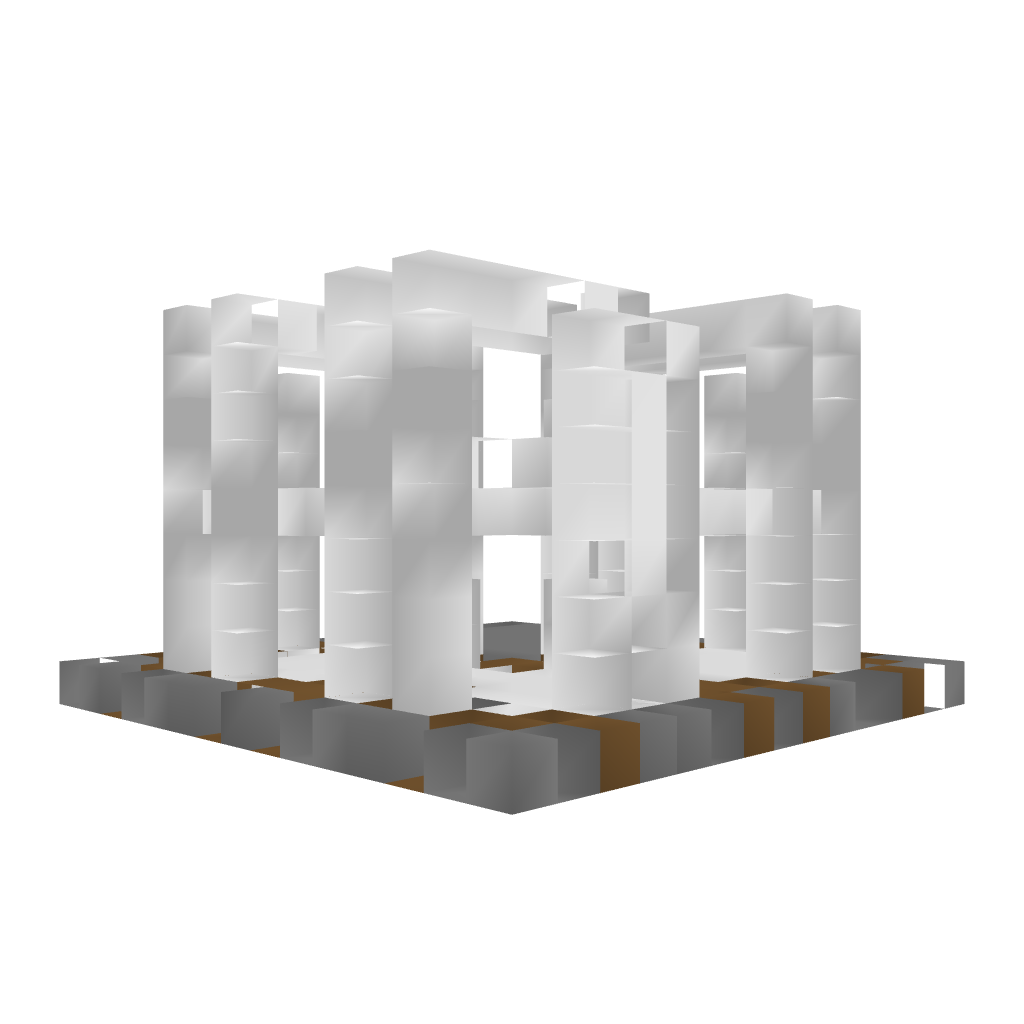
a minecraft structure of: Modern House #7 bad low quality